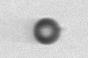
Label: bead